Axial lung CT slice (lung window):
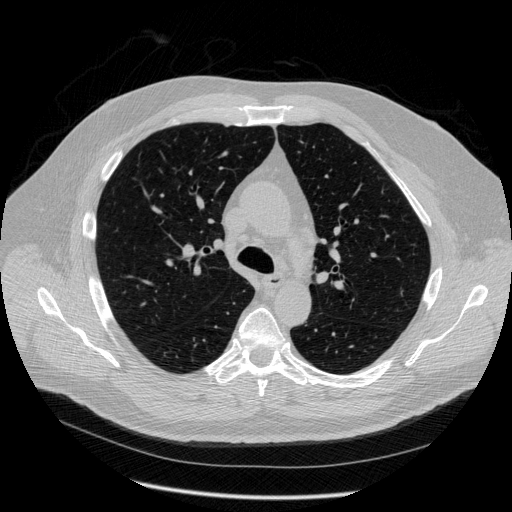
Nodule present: no